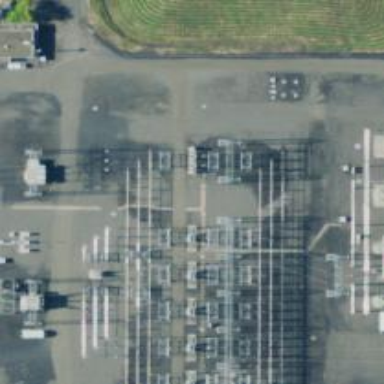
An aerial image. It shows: Outdoor switch for power.